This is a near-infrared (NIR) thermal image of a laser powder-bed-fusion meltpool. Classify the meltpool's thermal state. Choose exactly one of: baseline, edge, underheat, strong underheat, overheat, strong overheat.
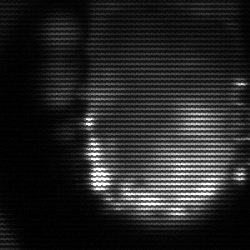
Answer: baseline